Field crop: maize
Growth stage: 1
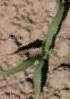
Species: maize